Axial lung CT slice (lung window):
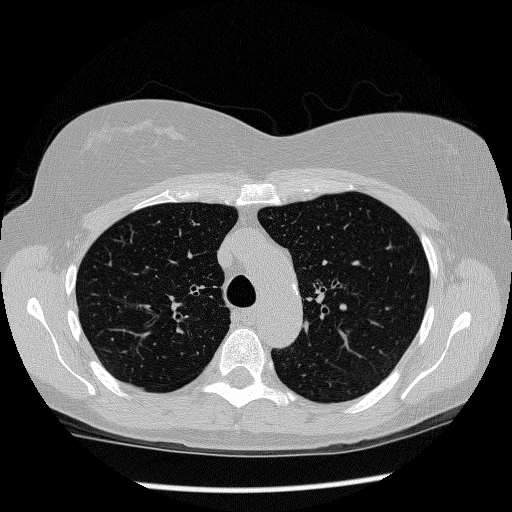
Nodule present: no